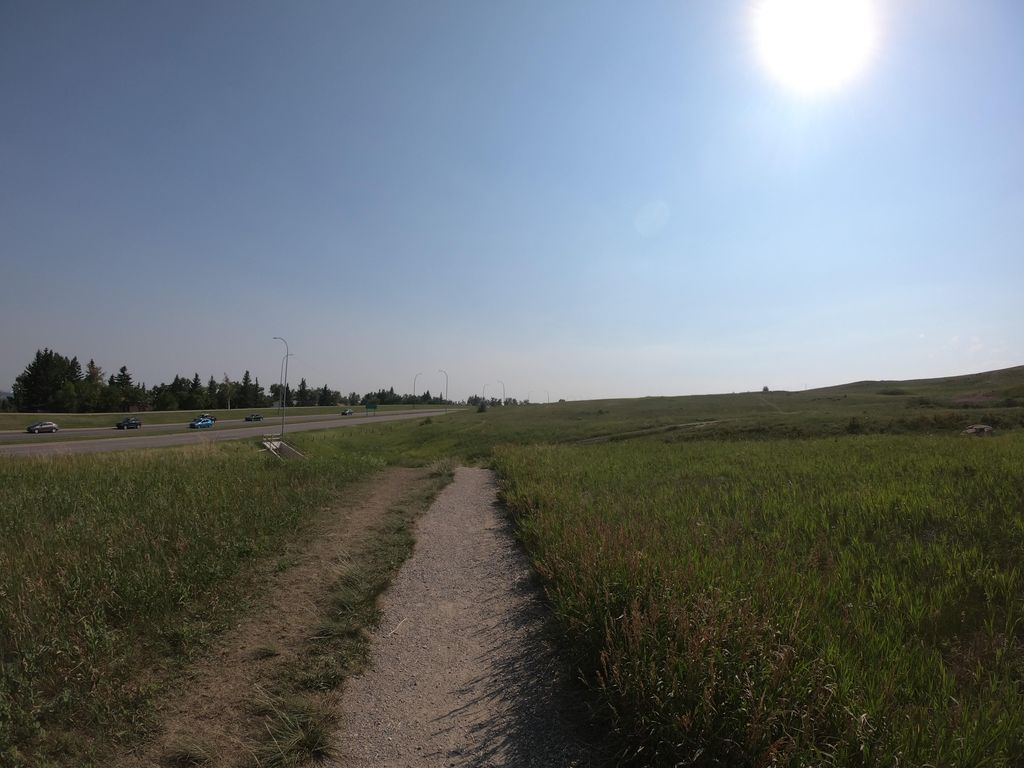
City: calgary